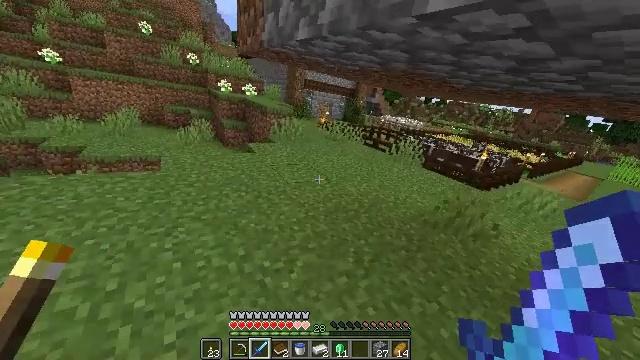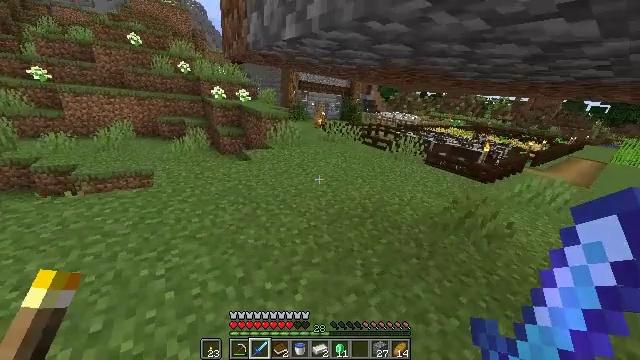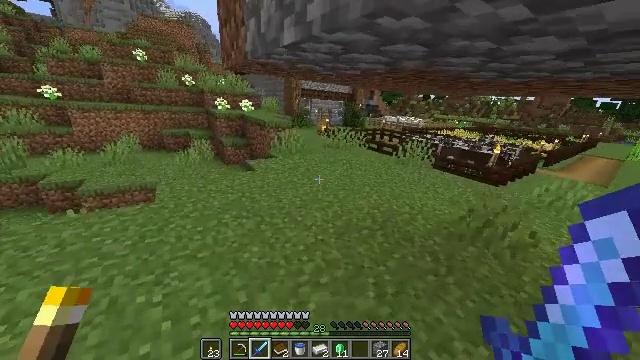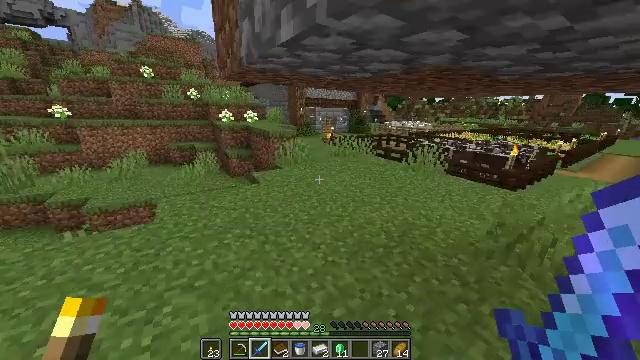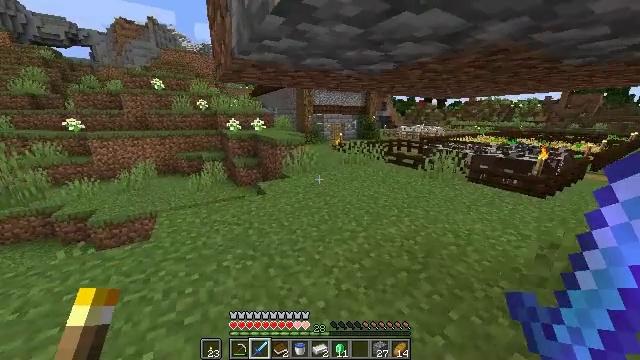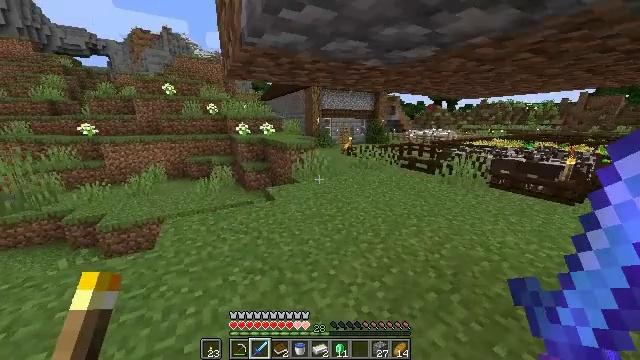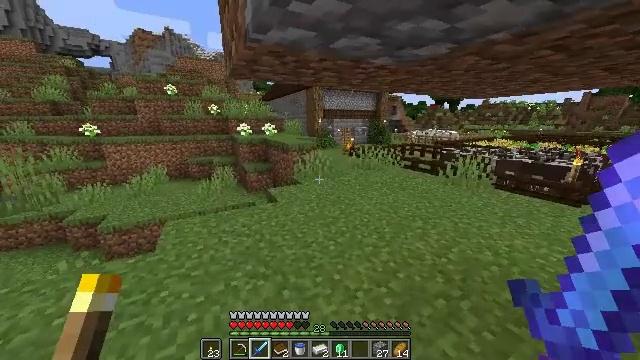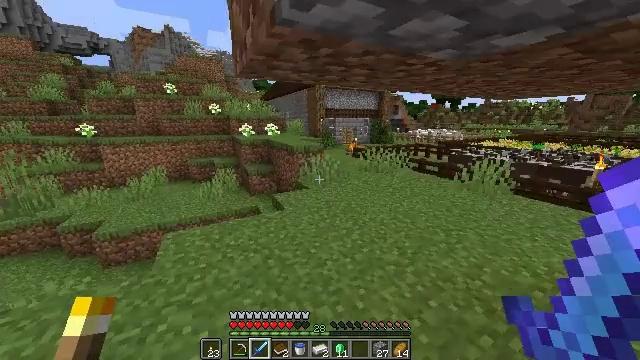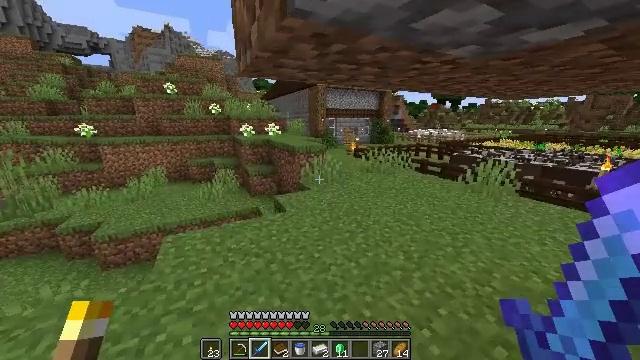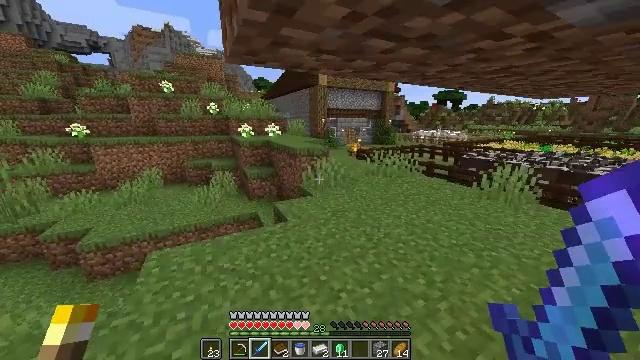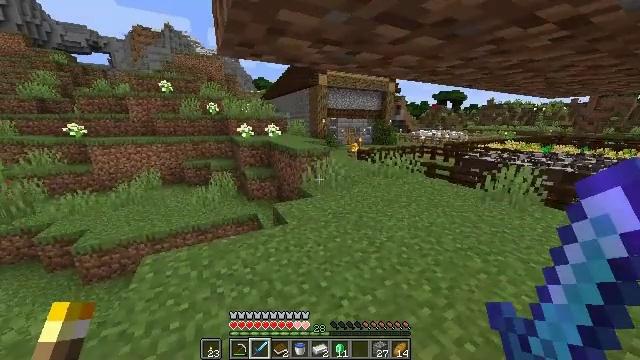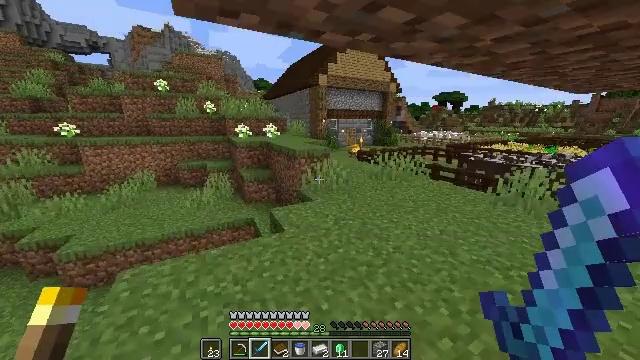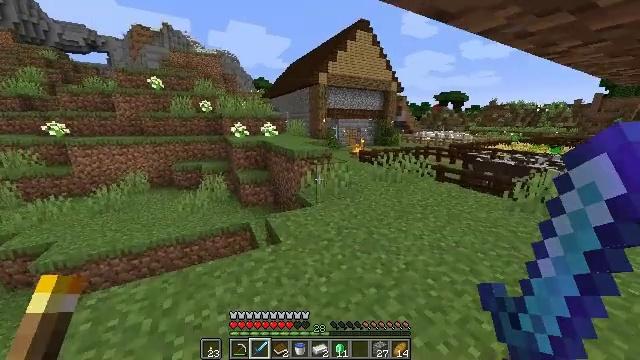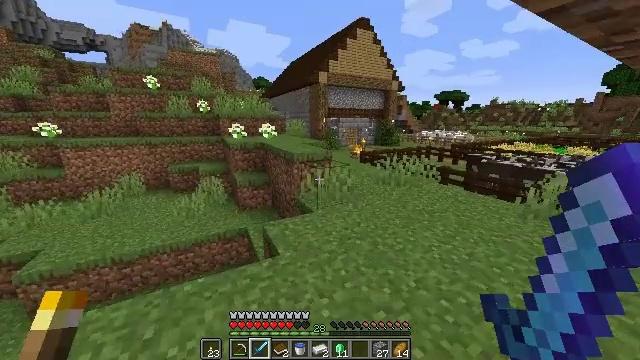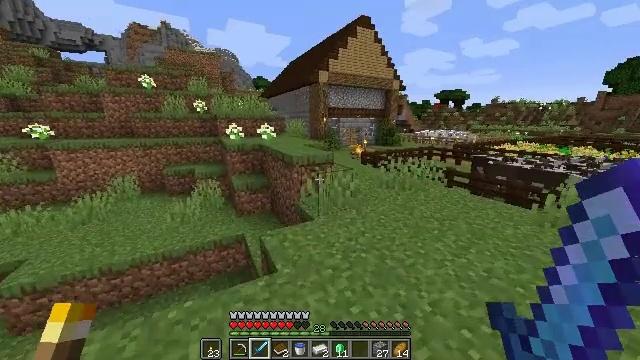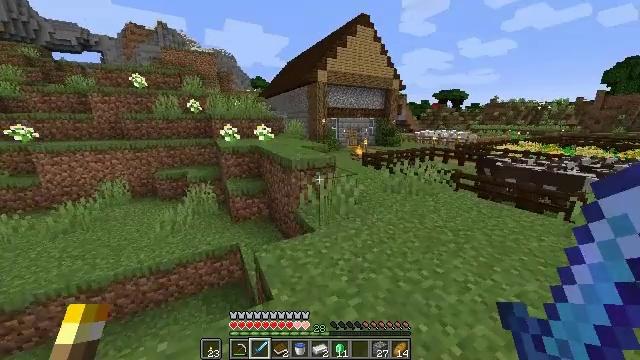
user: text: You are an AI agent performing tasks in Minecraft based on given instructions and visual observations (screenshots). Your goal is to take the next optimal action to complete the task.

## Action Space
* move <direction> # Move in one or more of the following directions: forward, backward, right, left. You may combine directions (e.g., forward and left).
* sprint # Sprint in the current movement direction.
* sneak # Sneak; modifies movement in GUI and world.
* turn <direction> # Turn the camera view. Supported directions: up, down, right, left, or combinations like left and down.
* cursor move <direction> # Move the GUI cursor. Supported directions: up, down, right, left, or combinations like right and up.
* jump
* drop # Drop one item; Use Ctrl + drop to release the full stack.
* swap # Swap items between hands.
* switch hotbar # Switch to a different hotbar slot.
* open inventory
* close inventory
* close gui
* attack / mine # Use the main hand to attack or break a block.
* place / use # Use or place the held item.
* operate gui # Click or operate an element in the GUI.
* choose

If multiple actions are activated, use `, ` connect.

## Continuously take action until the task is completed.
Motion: motion action
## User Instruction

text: To obtain a map, craft it using the right materials on a crafting table.
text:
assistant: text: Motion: move forward
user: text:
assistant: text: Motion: move forward, turn left and up
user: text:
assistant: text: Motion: move forward, turn left and up
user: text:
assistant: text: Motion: move forward, turn left and up
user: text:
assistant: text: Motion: move forward and move left, turn left and up
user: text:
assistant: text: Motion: move forward and move left
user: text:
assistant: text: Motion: move forward and move left
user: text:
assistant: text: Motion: move forward
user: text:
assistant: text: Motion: move forward, sprint
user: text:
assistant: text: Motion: move forward, sprint
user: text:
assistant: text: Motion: move forward, sprint
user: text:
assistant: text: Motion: move forward, sprint
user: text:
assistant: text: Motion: move forward, sprint
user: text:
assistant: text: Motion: move forward, sprint
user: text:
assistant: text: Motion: move forward, sprint
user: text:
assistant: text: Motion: move forward, sprint
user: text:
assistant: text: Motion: move forward, sprint
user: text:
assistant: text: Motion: move forward, sprint, turn right
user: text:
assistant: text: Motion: move forward, sprint, turn right
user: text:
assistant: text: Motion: move forward, sprint
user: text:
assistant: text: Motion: move forward, sprint, turn right
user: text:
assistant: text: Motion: move forward, sprint, turn right
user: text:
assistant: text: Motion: move forward, sprint, jump
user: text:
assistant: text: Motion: move forward, sprint, jump
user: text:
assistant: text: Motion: move forward, sprint, jump
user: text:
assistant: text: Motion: move forward, sprint, jump
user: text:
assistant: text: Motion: move forward, sprint, turn left, jump
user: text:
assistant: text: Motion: move forward, sprint, turn left, jump
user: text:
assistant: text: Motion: move forward, sprint, jump
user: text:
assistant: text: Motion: move forward, sprint, jump